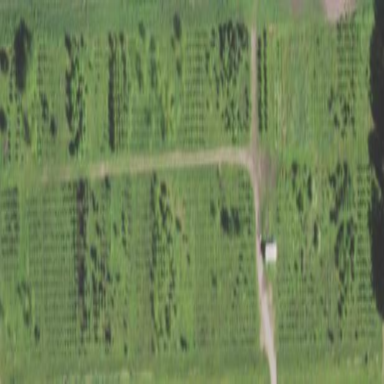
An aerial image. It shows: Plant nursery specializing in trees.